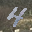
Label: 4